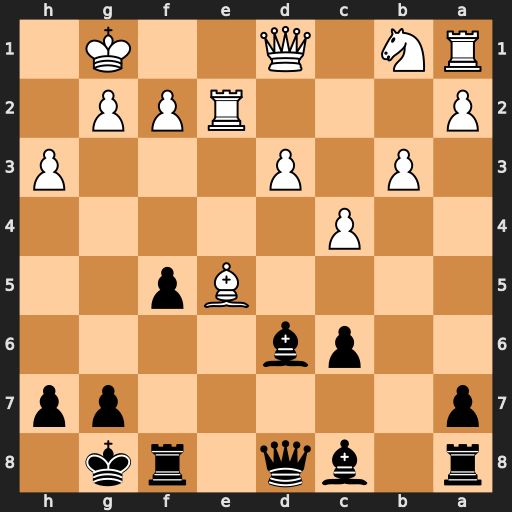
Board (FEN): r1bq1rk1/p5pp/2pb4/4Bp2/2P5/1P1P3P/P3RPP1/RN1Q2K1
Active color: b
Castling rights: -
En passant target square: -
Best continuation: Bxe5 Rxe5 Qd4 Nd2 Qxe5